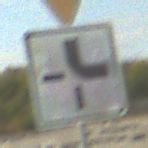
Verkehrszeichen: VerlaufVorfahrtsstrasse4
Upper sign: VorfahrtGewaehren
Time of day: MorningAfternoon
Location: Outdoor (RoadRail)
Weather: PartlyCloudy
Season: NotSpecified
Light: Natural